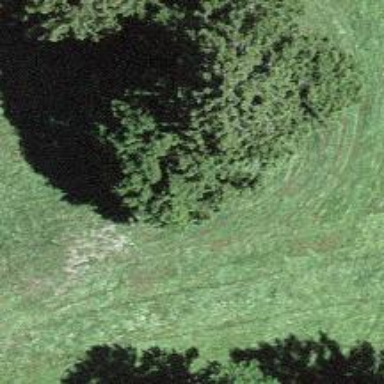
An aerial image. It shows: Needle-leaved tree in nature.